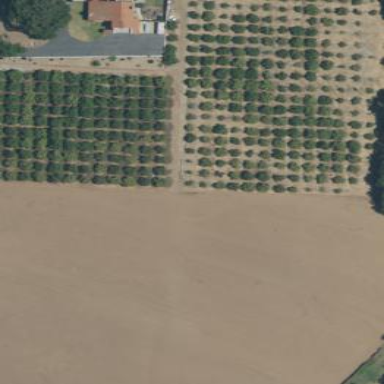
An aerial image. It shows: Orchard filled with beautiful avocado trees.